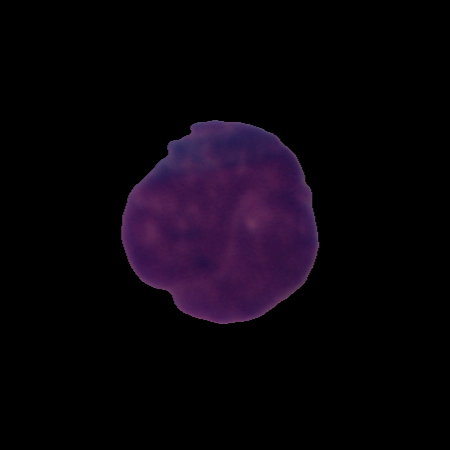
Label: cancer